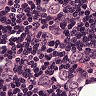
Metastatic tissue present: yes